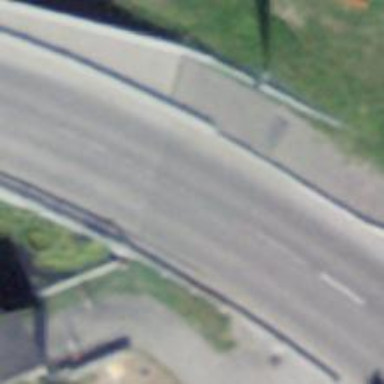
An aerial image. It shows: Secondary road with asphalt surface passing over bridge.